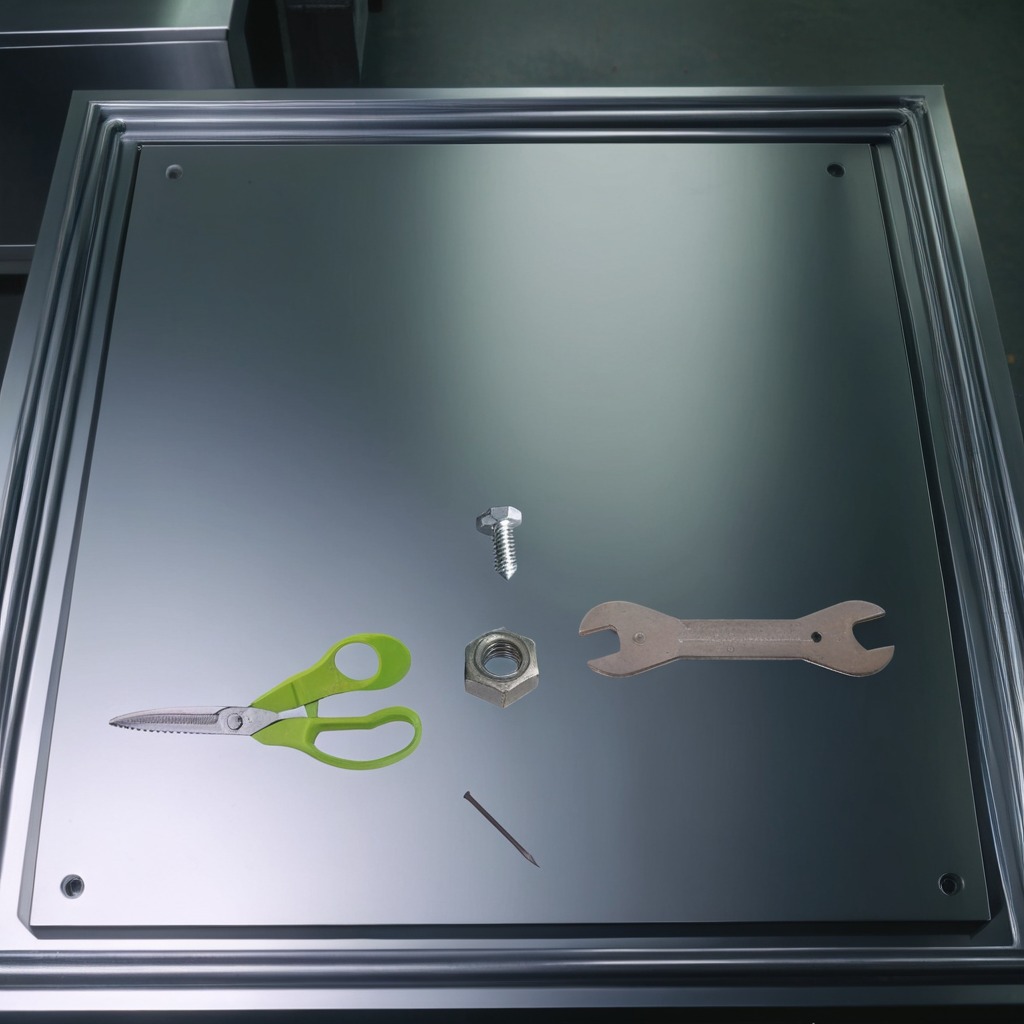
A metal machine screw, an iron nail, a metal nut, a pair of scissors, and a wrench are lying on the metal table in a machine shop under fluorescent lights.